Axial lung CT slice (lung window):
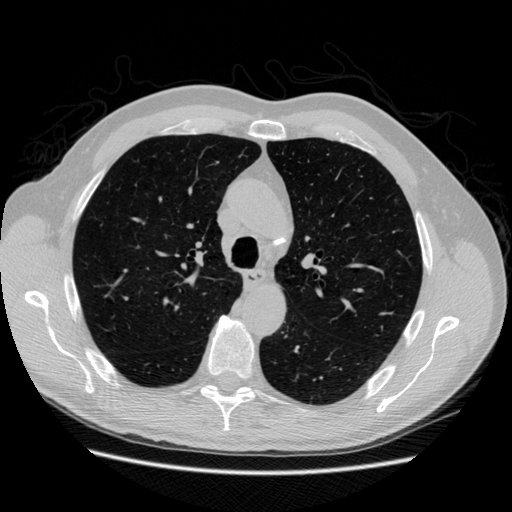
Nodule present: no